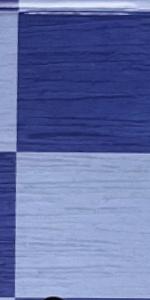
Label: Empty